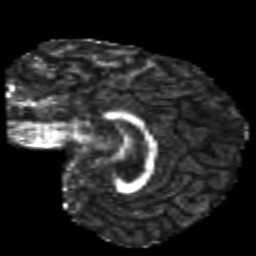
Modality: FA
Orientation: sagittal
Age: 25
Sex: female
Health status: healthy
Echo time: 0.074 s